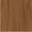
Piece: xx